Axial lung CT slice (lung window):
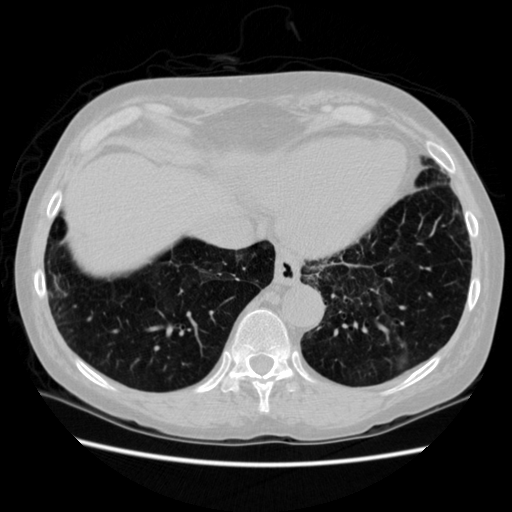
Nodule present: no